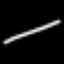
Label: line